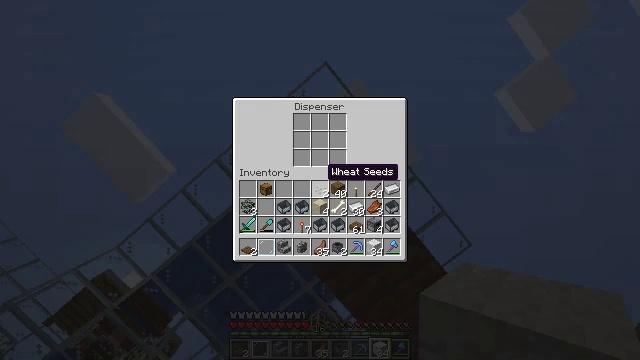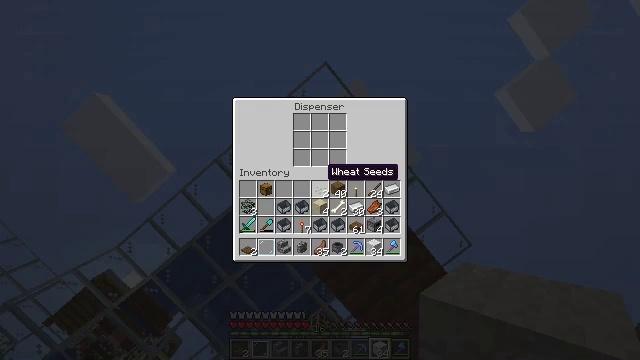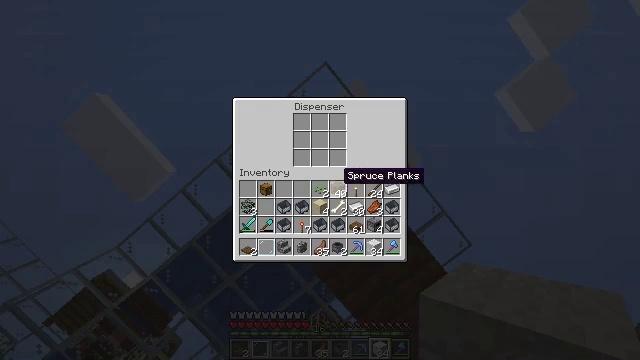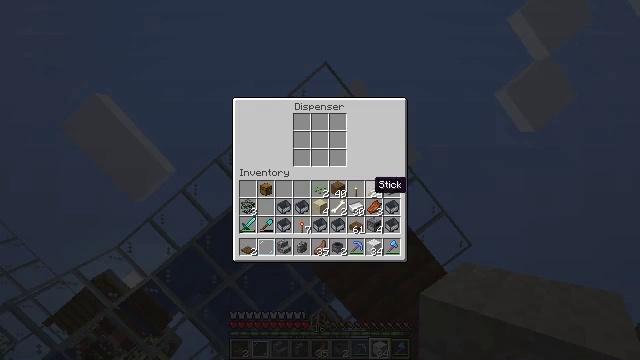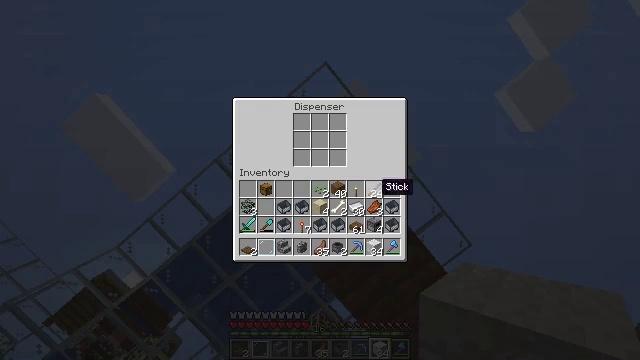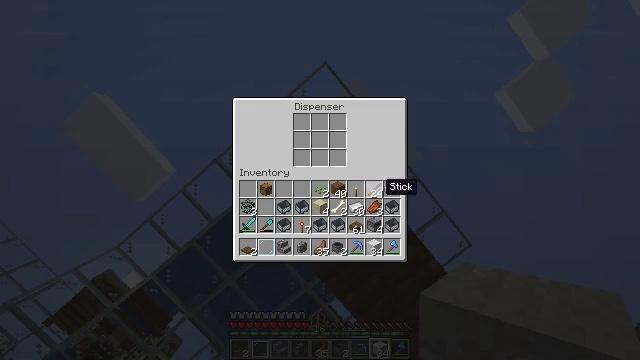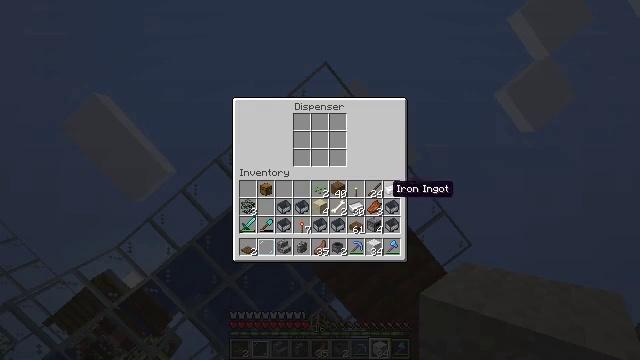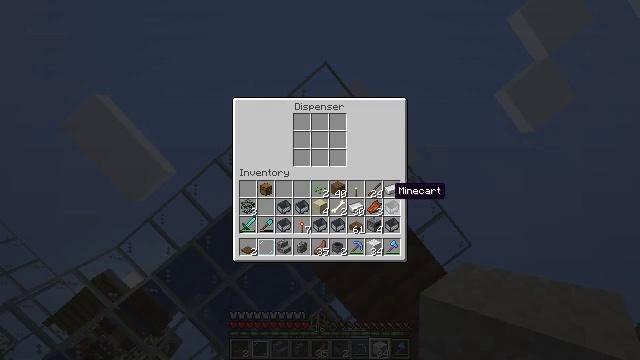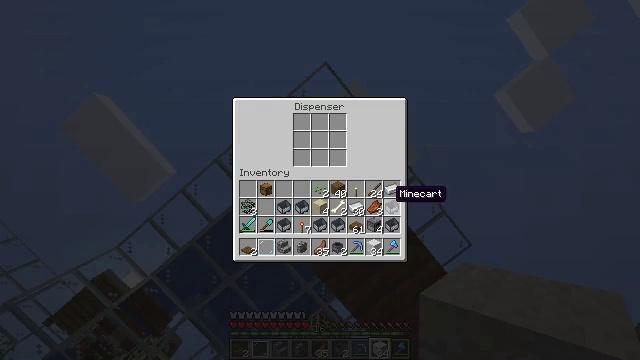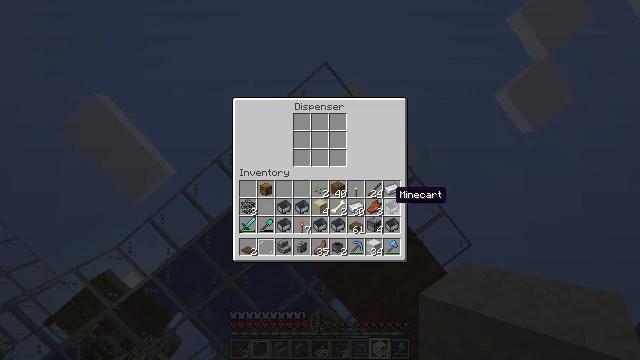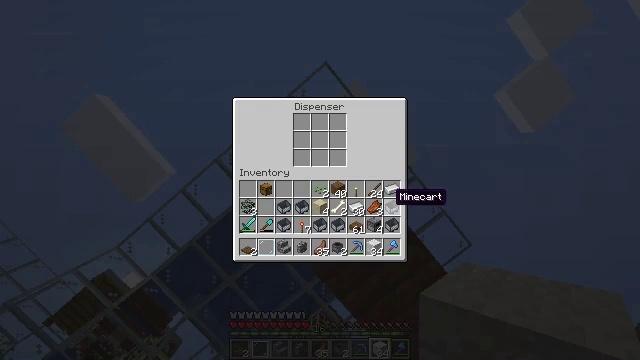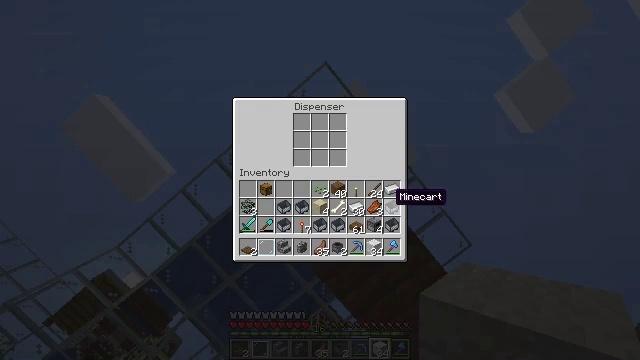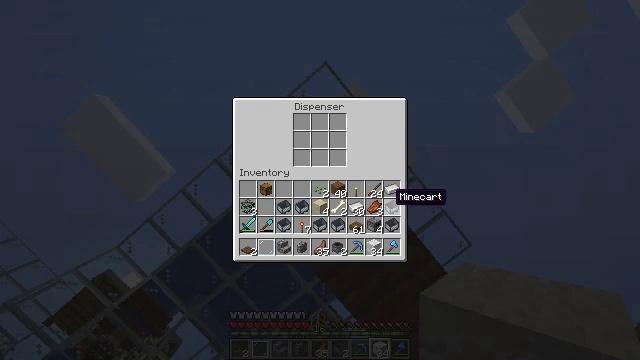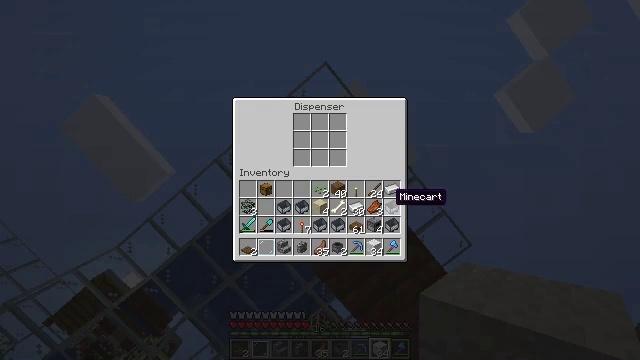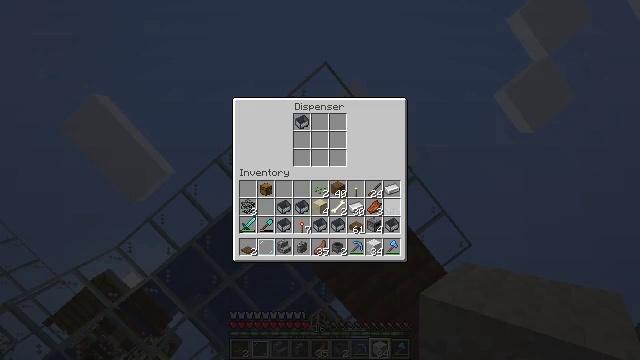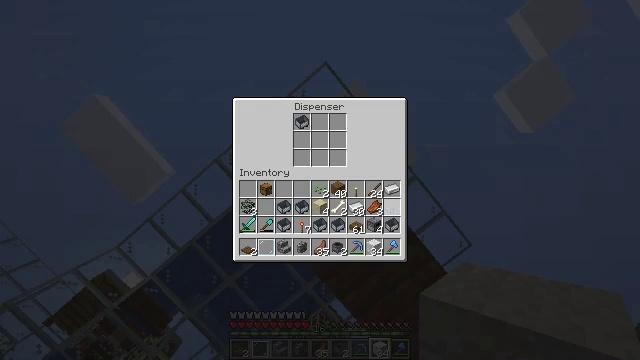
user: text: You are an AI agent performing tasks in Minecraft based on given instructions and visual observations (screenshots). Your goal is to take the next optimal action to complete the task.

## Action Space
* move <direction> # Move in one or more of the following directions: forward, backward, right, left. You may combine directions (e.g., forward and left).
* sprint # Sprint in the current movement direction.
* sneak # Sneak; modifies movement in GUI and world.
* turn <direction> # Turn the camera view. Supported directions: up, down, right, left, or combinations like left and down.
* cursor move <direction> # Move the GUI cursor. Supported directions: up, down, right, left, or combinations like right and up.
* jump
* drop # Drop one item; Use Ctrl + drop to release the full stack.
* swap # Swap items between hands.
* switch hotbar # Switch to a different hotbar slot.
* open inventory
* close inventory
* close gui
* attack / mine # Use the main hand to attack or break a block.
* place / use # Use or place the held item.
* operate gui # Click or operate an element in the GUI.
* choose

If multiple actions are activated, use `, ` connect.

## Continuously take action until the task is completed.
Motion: motion action
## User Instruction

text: Use the crafting table to make a minecart.
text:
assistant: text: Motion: no_op
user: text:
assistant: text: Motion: cursor move right
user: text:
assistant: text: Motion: sneak, cursor move right and down
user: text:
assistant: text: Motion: sneak, cursor move right
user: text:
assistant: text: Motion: sneak
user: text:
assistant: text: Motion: sneak, cursor move right
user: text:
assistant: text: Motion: sneak
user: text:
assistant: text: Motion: sneak
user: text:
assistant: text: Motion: sneak
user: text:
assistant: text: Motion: sneak
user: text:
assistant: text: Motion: sneak
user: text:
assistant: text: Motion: sneak
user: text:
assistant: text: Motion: sneak
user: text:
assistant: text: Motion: sneak, operate gui
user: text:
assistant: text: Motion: sneak, operate gui
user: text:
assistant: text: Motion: sneak, cursor move down
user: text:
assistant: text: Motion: sneak
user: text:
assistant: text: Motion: sneak
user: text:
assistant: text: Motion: sneak, operate gui
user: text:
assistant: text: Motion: sneak, operate gui
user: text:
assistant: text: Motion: sneak, operate gui
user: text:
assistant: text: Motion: sneak, cursor move left
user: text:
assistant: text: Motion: sneak, cursor move left
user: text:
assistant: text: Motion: sneak
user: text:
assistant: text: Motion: sneak, cursor move left
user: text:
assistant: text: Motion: sneak
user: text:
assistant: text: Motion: sneak
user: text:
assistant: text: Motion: sneak
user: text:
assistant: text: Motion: sneak
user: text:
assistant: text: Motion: sneak